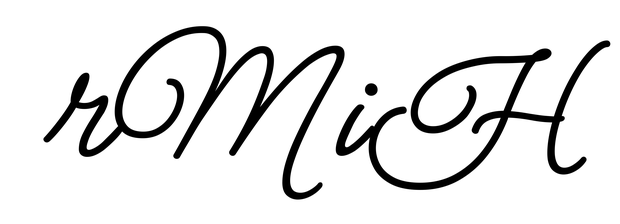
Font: MeowScript-Regular